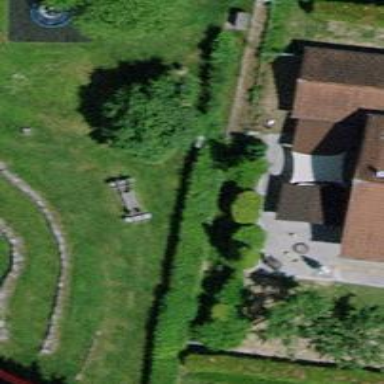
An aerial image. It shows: Hedge barrier.